Question: I was trying to do a 'svn cleanup' because I can't commit the changes in my working copy, and I got the following error:
> sqllite: database disk image is malformed

What can I do right now?
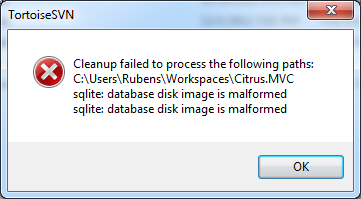
Answer: First, open 'command'/'terminal' at repository root (folder which has '.svn' as child folder):
'''
cd /path/to/repository
'''
Download <URL> and put executable 'sqlite3' at root of folder.
You do an integrity check on the sqlite database that keeps track of the repository ('/path/to/repository/.svn/wc.db'):
'''
sqlite3 .svn/wc.db "pragma integrity_check"
'''
That should report some errors.
Then you might be able to clean them up by doing:
'''
sqlite3 .svn/wc.db "reindex nodes"
sqlite3 .svn/wc.db "reindex pristine"
'''
If there are still errors after that, you still got the option to check out a fresh copy of the repository to a temporary folder and copy the .svn folder from the fresh copy to the old one. Then the old copy should work again and you can delete the temporary folder.